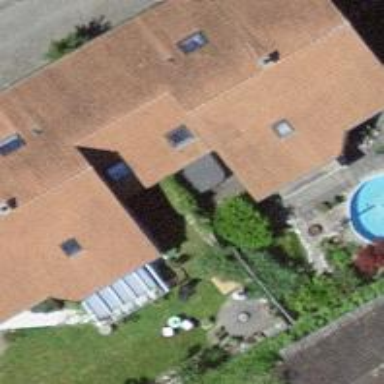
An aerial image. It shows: Terrace building with roof tiles.